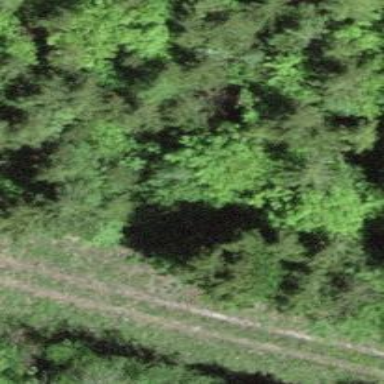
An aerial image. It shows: Track with very rough surface.